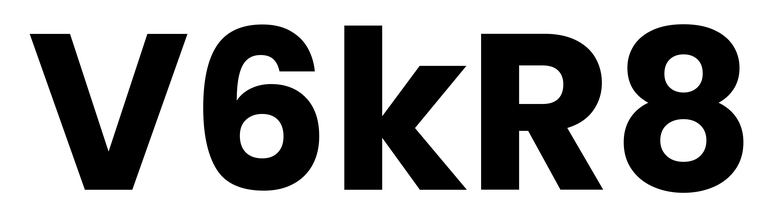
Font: Poppins-Bold